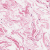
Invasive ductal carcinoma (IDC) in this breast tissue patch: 0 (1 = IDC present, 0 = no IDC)